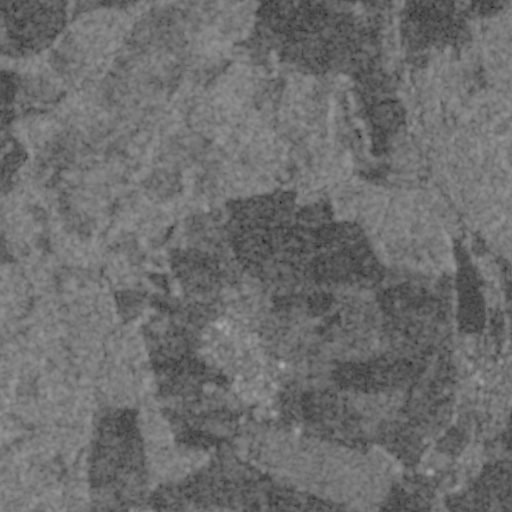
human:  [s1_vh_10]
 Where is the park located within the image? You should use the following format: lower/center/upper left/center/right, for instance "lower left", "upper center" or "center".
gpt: The park is located in the lower left of the image.
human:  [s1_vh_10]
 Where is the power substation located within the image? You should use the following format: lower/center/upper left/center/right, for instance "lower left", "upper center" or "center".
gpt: The power substation is located in the lower right of the image.
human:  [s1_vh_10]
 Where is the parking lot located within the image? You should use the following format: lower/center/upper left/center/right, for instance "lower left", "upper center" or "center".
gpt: There is no parking lot in the image.

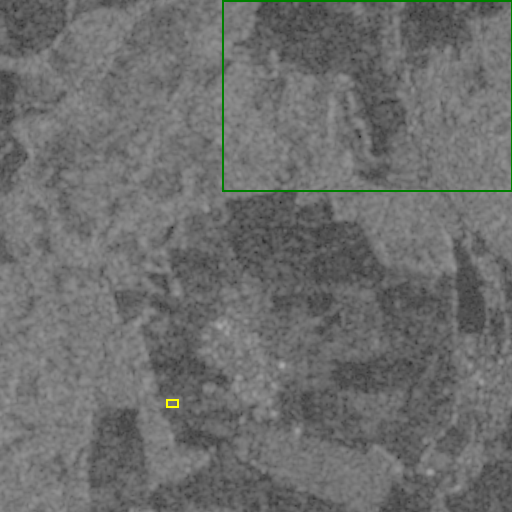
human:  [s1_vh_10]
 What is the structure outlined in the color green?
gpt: The structure outlined in green is a crop field.
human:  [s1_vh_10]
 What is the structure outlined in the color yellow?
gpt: The structure outlined in yellow is a park.
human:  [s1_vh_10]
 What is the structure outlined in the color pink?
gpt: There is no pink outline.